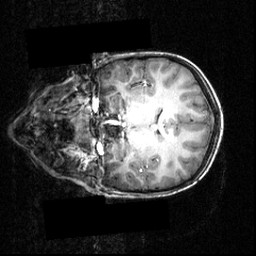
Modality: T1w
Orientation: coronal
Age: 12
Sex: female
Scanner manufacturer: siemens
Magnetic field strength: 3.951 T
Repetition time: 1.3 s
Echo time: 0.00335 s